Question: I am trying to plot hourly meteorological data coming from a meteorological station with ggplot2 (it's my first time with ggplot). I've managed to plot daily data but having some problem when downscaling to hourly data. Data files look like that:
'''
FECHA H_SOLAR;DIR_M;VEL_M;TEMP_M;HR;PRECIP
01/06/14 00:50:00;314.3;1.9;14.1;68.0;-99.9
01/06/14 01:50:00;322.0;1.6;13.3;68.9;-99.9
01/06/14 02:50:00;303.5;2.1;12.3;70.9;-99.9
01/06/14 03:50:00;302.4;1.6;11.6;73.1;-99.9
01/06/14 04:50:00;306.5;1.2;10.9;76.4;-99.9
01/06/14 05:50:00;317.1;0.8;12.6;71.5;-99.9
01/06/14 06:50:00;341.8;0.0;17.1;58.8;-99.9
01/06/14 07:50:00;264.6;1.2;21.8;44.9;-99.9
01/06/14 08:50:00;253.8;2.9;24.7;32.2;-99.9
01/06/14 09:50:00;254.6;3.7;26.7;27.7;-99.9
01/06/14 10:50:00;250.7;4.3;28.3;24.9;-99.9
01/06/14 11:50:00;248.5;5.3;29.1;22.6;-99.9
01/06/14 12:50:00;242.8;4.7;30.3;20.4;-99.9
01/06/14 13:50:00;260.7;4.9;31.3;17.4;-99.9
01/06/14 14:50:00;251.8;5.1;31.9;17.1;-99.9
01/06/14 15:50:00;258.1;4.6;32.4;15.3;-99.9
01/06/14 16:50:00;254.3;5.7;32.4;14.0;-99.9
01/06/14 17:50:00;252.5;4.6;32.0;14.1;-99.9
01/06/14 18:50:00;257.4;3.8;31.1;14.9;-99.9
01/06/14 19:50:00;135.8;4.2;26.0;41.2;-99.9
01/06/14 20:50:00;126.0;1.7;23.5;48.7;-99.9
01/06/14 21:50:00;302.8;0.7;21.6;53.9;-99.9
01/06/14 22:50:00;294.2;1.1;19.3;67.4;-99.9
01/06/14 23:50:00;308.5;1.0;17.5;72.4;-99.9
'''
I have used this R commands to plot the data:
'''
datos=read.csv("utiel.dat",sep=";",header=T,na.strings="-99.9")
dia=as.Date(datos[,1],"%y/%m/%d") # Crear indice dia
veloc=zoo(datos[,c("VEL_M")],dia)
gveloc=ggplot(data=datos,aes(dia,veloc))
gveloc + geom_point(colour="blue",cex=1) + ylab("Velocidad (km/h)") + xlab("Fecha") + opts(title="Velocidad media horaria") + scale_x_date(limits = as.Date(c("2007-01-01","2007-01-31")),format = "%Y-%m-%d")
'''
and got this monthly graph with all data from a single day in the same x coordinate (i.e. the same day as it could be expected)

How can I manage to read not only the day but the time so each point can be plotted in it's own x/time coordinate? I think the problem starts before plotting but I couldn't find how to read date as YY/MM/DD H:M:S
Thanks in advance
Solution: Just an addition to put the code has worked for me
'''
datos$dia=as.POSIXct(datos[,1], format="%y/%m/%d %H:%M:%S") # Read date/time as POSIXct
ggplot(data=datos,aes(x=dia, y=TEMP_M)) +
geom_point(colour="red") +
ylab("Temperatura (oC)") +
xlab("Fecha") +
opts(title="Temperatura media") +
scale_x_datetime(limits=c(as.POSIXct('2008/02/01'), as.POSIXct('2008/02/02')) ,format = "%Y-%m-%d")
'''
Hope it helps someone else, thanks Andrie and G.Grothendieck
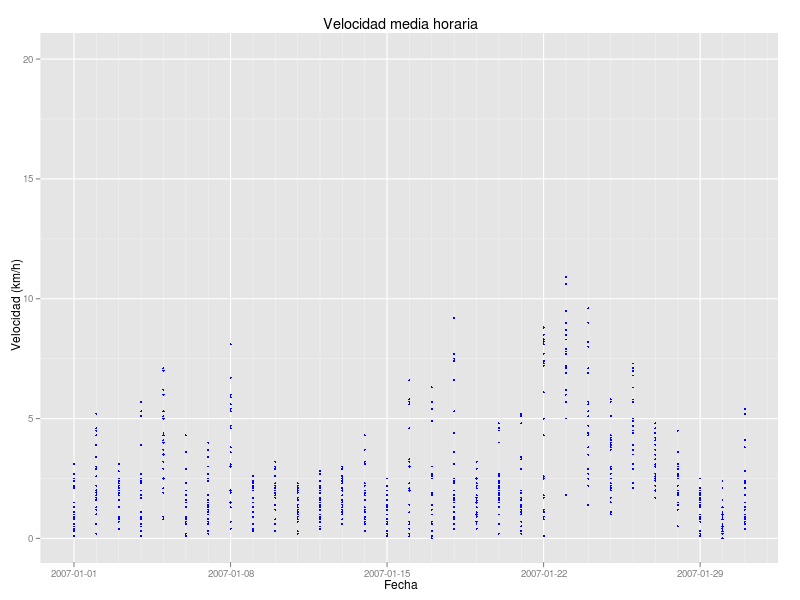
Answer: 'as.Date' only capture the date element. To capture time, you need to use 'as.POSIXct':
Recreate your data:
'''
zz <- tempfile()
cat("
FECHA H_SOLAR;DIR_M;VEL_M;TEMP_M;HR;PRECIP
01/06/14 00:50:00;314.3;1.9;14.1;68.0;-99.9
01/06/14 01:50:00;322.0;1.6;13.3;68.9;-99.9
01/06/14 02:50:00;303.5;2.1;12.3;70.9;-99.9
01/06/14 03:50:00;302.4;1.6;11.6;73.1;-99.9
01/06/14 04:50:00;306.5;1.2;10.9;76.4;-99.9
01/06/14 05:50:00;317.1;0.8;12.6;71.5;-99.9
01/06/14 06:50:00;341.8;0.0;17.1;58.8;-99.9
01/06/14 07:50:00;264.6;1.2;21.8;44.9;-99.9
01/06/14 08:50:00;253.8;2.9;24.7;32.2;-99.9
01/06/14 09:50:00;254.6;3.7;26.7;27.7;-99.9
01/06/14 10:50:00;250.7;4.3;28.3;24.9;-99.9
01/06/14 11:50:00;248.5;5.3;29.1;22.6;-99.9
01/06/14 12:50:00;242.8;4.7;30.3;20.4;-99.9
01/06/14 13:50:00;260.7;4.9;31.3;17.4;-99.9
01/06/14 14:50:00;251.8;5.1;31.9;17.1;-99.9
01/06/14 15:50:00;258.1;4.6;32.4;15.3;-99.9
01/06/14 16:50:00;254.3;5.7;32.4;14.0;-99.9
01/06/14 17:50:00;252.5;4.6;32.0;14.1;-99.9
01/06/14 18:50:00;257.4;3.8;31.1;14.9;-99.9
01/06/14 19:50:00;135.8;4.2;26.0;41.2;-99.9
01/06/14 20:50:00;126.0;1.7;23.5;48.7;-99.9
01/06/14 21:50:00;302.8;0.7;21.6;53.9;-99.9
01/06/14 22:50:00;294.2;1.1;19.3;67.4;-99.9
01/06/14 23:50:00;308.5;1.0;17.5;72.4;-99.9
", file=zz)
datos=read.csv(zz, sep=";", header=TRUE, na.strings="-99.9")
'''
Convert dates to 'POSIXct' and print:
'''
library(ggplot2)
datos=read.csv(zz, sep=";", header=TRUE, na.strings="-99.9")
datos$dia=as.POSIXct(datos[,1], format="%y/%m/%d %H:%M:%S")
ggplot(data=datos,aes(x=dia, y=TEMP_M)) +
geom_path(colour="red") +
ylab("Temperatura (oC)") +
xlab("Fecha") +
opts(title="Temperatura media")
'''